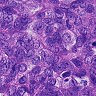
Metastatic tissue present: yes